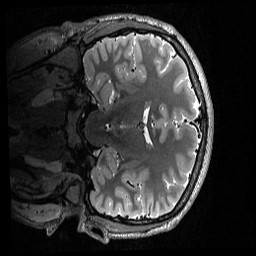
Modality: T2w
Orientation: coronal
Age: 19
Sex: male
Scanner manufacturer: siemens
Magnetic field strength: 3 T
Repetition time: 3.2 s
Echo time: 0.566 s